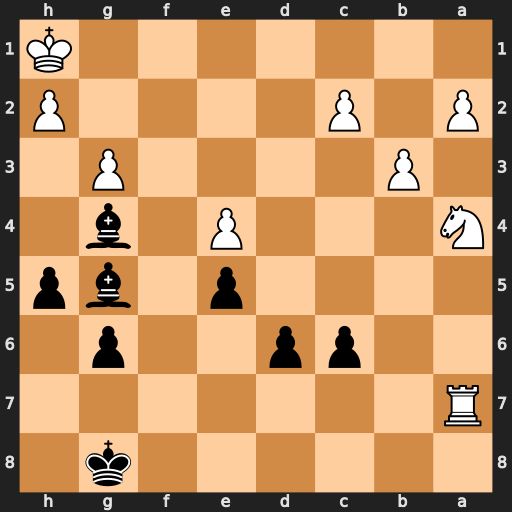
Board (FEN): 6k1/R7/2pp2p1/4p1bp/N3P1b1/1P4P1/P1P4P/7K
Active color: b
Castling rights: -
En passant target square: -
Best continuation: Bf3+ Kg1 Be3+ Kf1 Bxa7